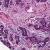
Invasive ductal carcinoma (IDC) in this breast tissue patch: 0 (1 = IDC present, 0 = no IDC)